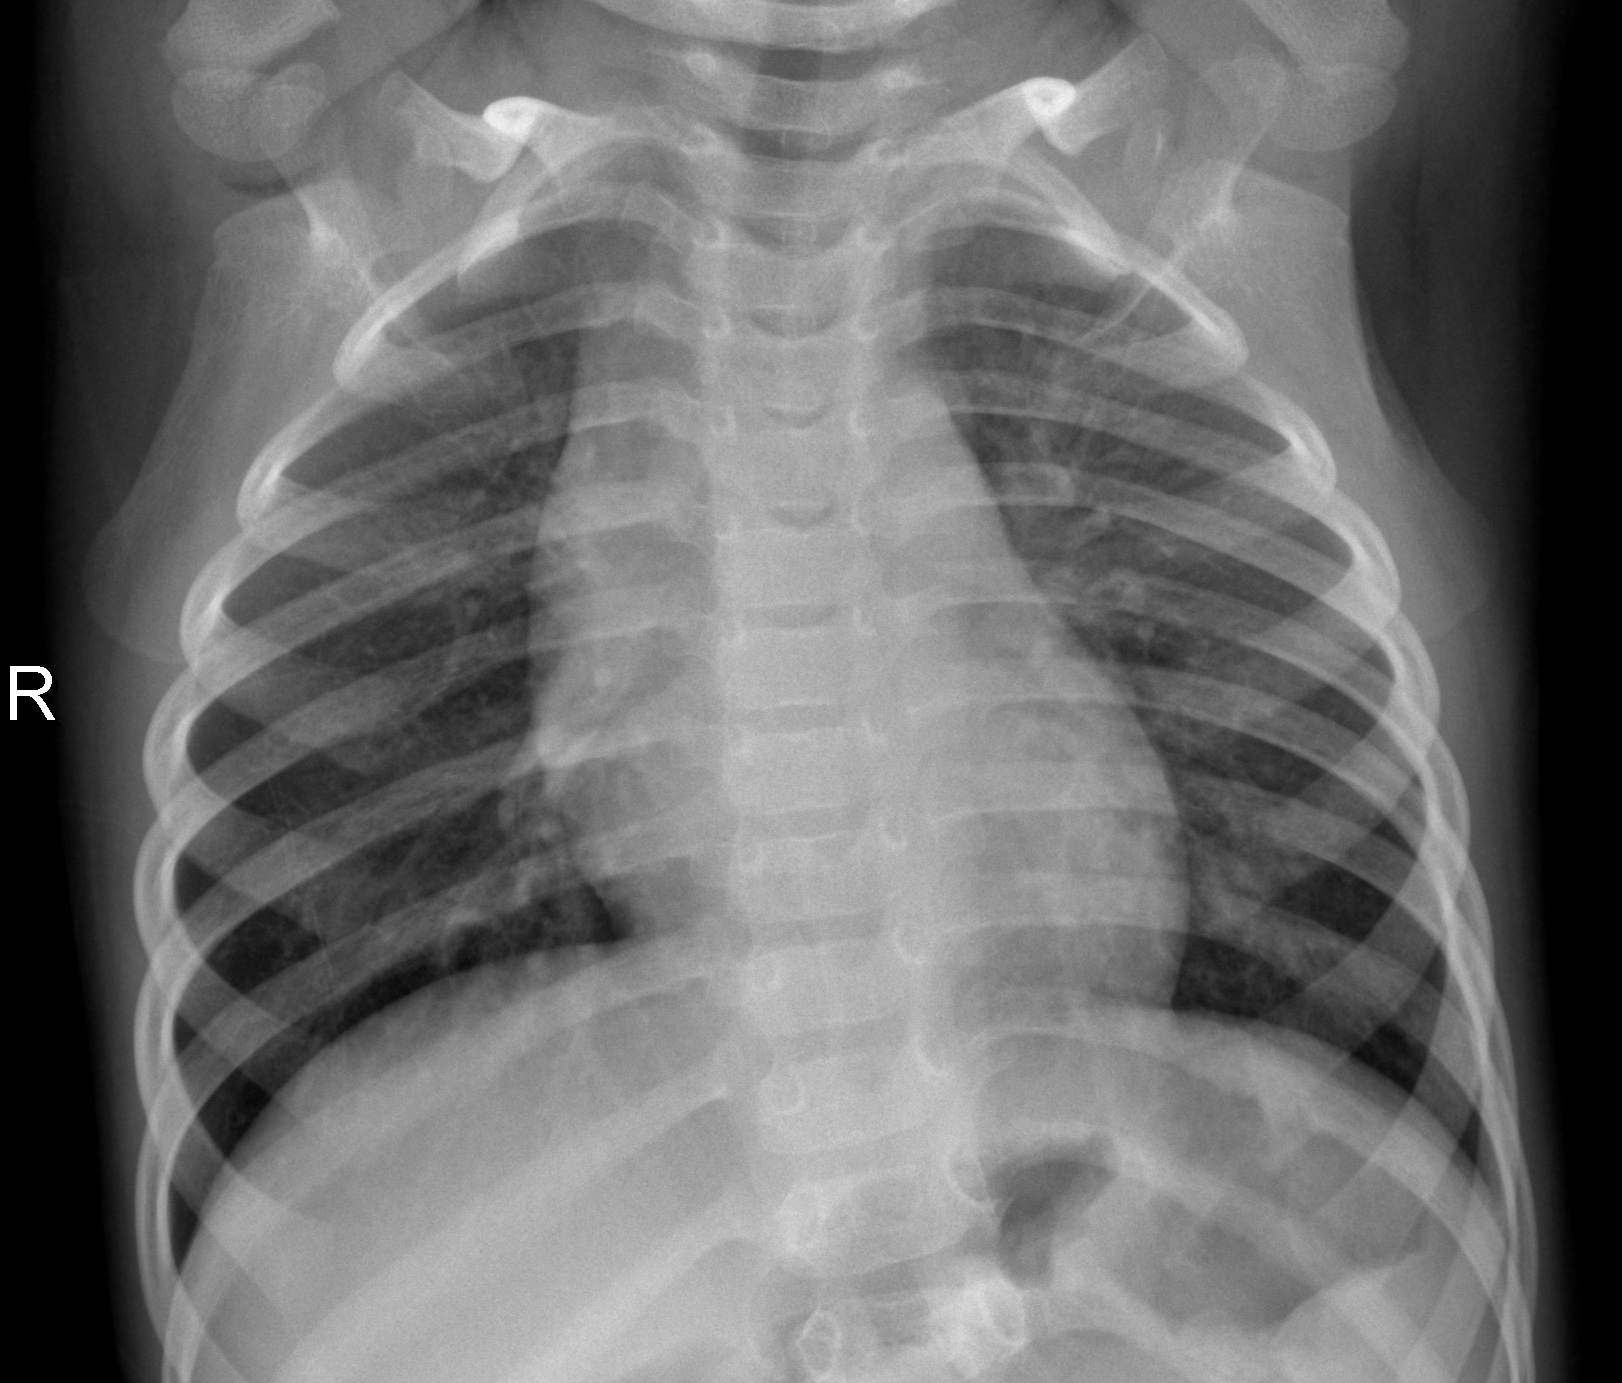
Diagnosis: NORMAL